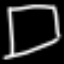
Label: square